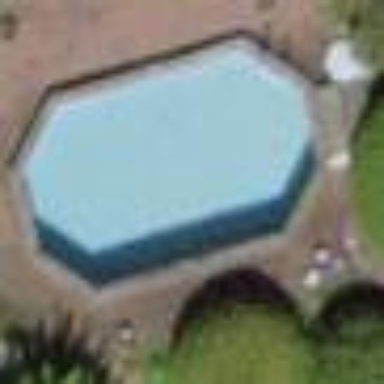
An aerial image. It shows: Swimming pool located in leisure land.